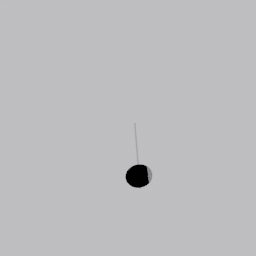
Label: architecture